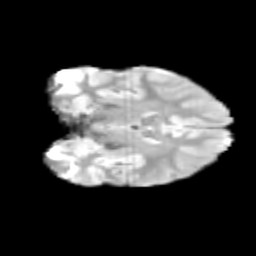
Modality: T2w
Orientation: coronal
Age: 12
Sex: female
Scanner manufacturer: siemens
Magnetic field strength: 3 T
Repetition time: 3.8 s
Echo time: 0.07 s